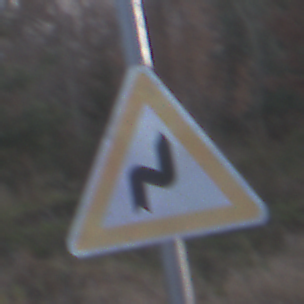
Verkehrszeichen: DoppelkurveRechts
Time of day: MorningAfternoon
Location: Outdoor (Nature)
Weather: PartlyCloudy
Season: NotSpecified
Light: Natural